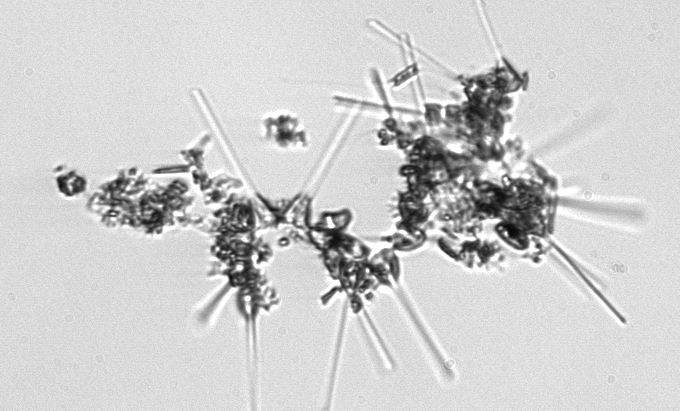
Label: Asterionellopsis_glacialis